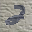
Label: 2